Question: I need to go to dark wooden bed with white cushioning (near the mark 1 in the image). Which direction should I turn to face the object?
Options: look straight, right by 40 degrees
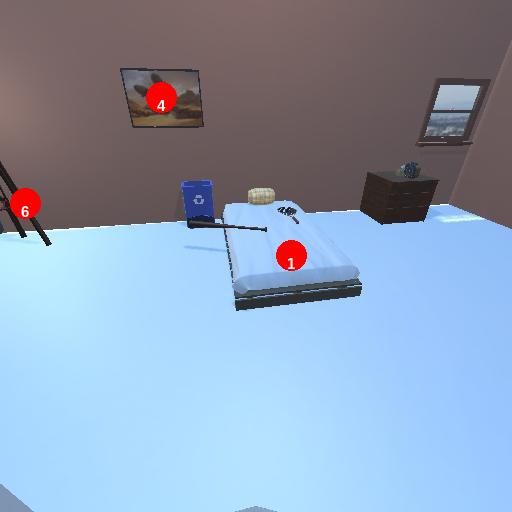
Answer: look straight